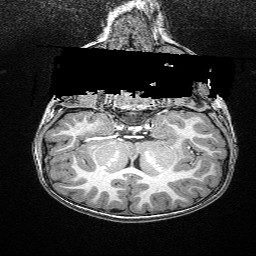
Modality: T1w
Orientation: sagittal